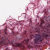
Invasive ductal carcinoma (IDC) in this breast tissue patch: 0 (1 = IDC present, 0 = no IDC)